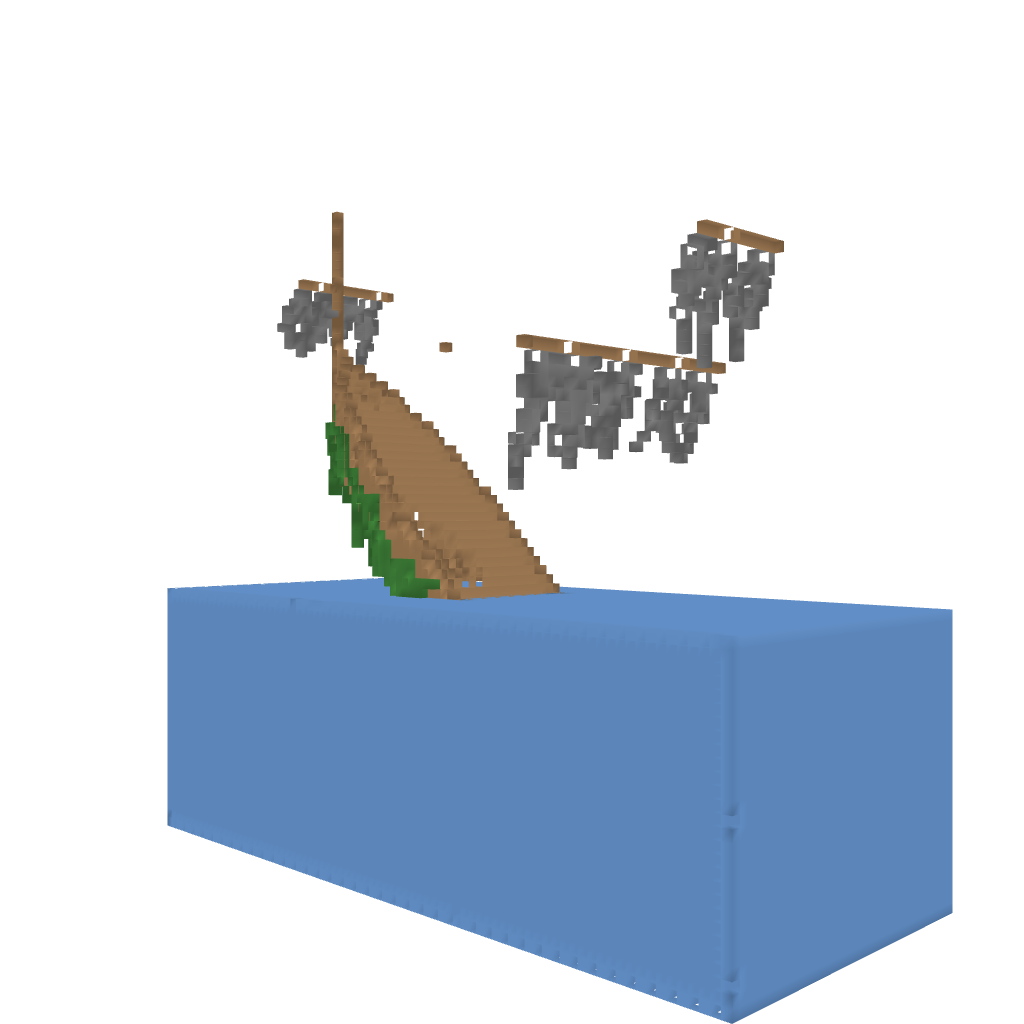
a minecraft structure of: Sinking Ship by LecoRubb bad low quality